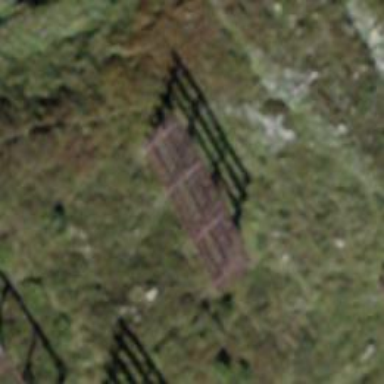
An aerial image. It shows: Snow fence that is man-made.